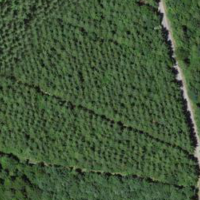
EUNIS habitat code: 45
Species observed at this site:
Carpinus betulus